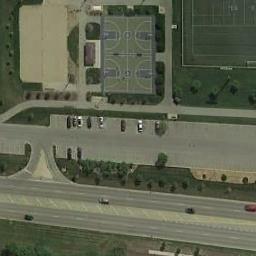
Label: basketball_court